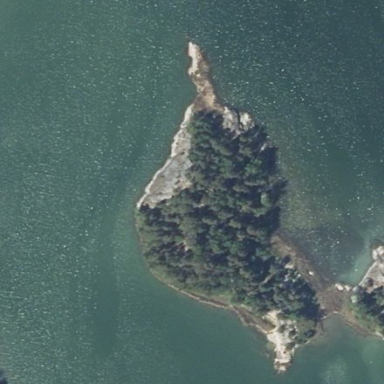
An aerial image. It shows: Island with natural coastline.